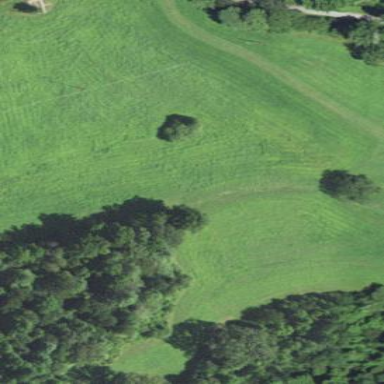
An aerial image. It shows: Beautiful meadow.